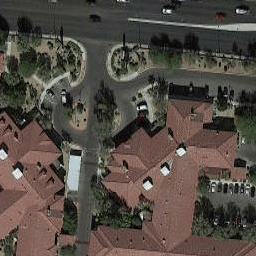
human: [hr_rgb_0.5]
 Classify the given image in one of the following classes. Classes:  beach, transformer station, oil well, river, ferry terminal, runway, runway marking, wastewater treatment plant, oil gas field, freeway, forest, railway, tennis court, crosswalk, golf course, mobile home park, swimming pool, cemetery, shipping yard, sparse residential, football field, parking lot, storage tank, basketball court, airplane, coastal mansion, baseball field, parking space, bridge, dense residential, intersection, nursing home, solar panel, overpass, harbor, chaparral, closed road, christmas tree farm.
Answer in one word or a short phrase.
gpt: nursing home